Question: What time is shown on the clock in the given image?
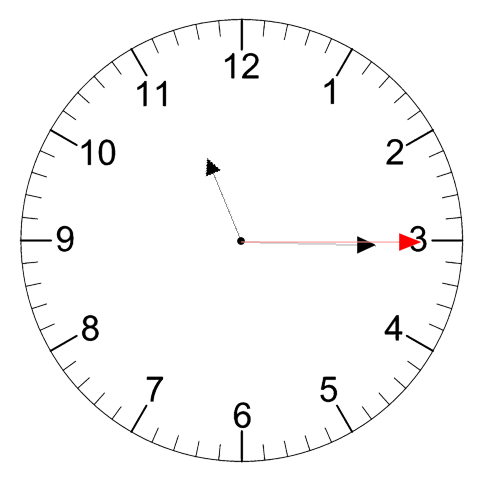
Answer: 11:15:15